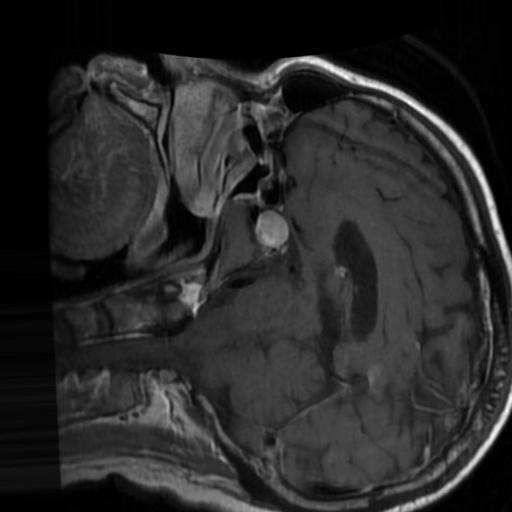
Label: brain_tumor